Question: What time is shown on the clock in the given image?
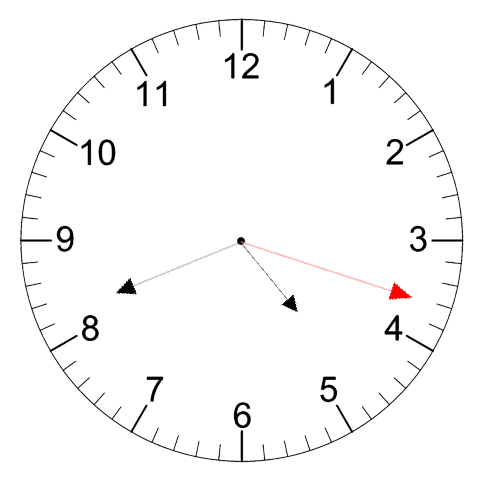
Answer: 04:41:18